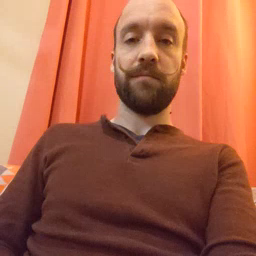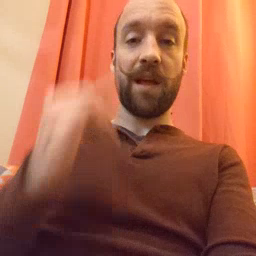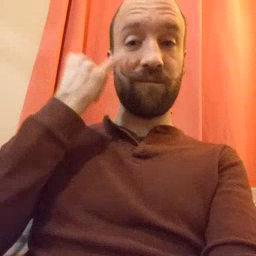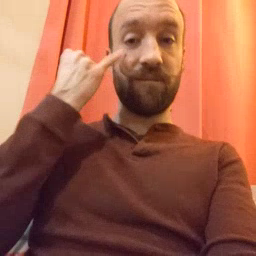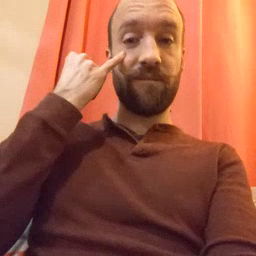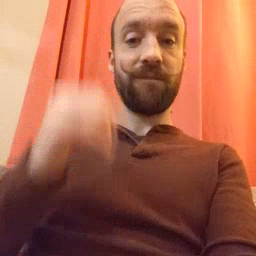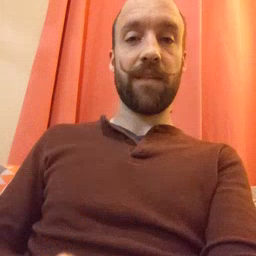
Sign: if